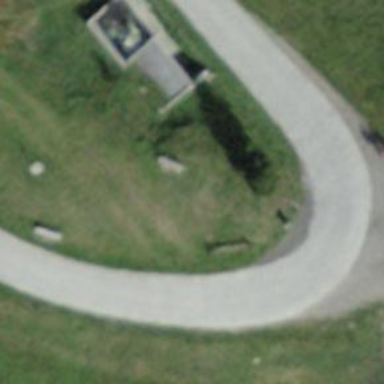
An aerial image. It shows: Bench for seating.